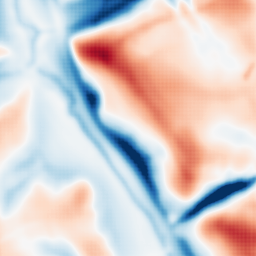
Category: multiscale
Decomposition family: dog
Decomposition parameters: sigma_low: 3
sigma_high: 20
Upsampling method: sinc_blackman
Upsampling parameters: scale: 2
kernel_size: 4
Upsampling scale: 2